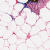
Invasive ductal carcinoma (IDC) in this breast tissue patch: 0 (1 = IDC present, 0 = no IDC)